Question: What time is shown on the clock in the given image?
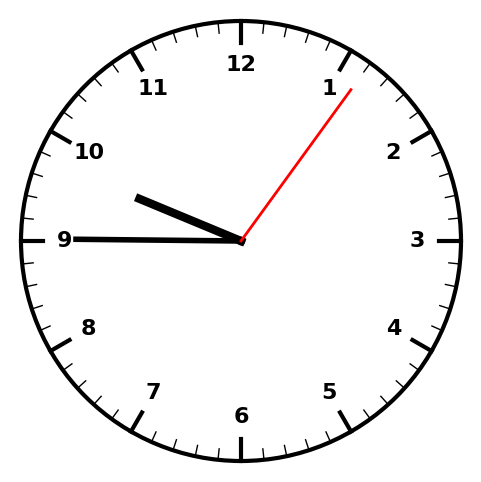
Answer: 09:45:06